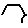
Label: hexagon